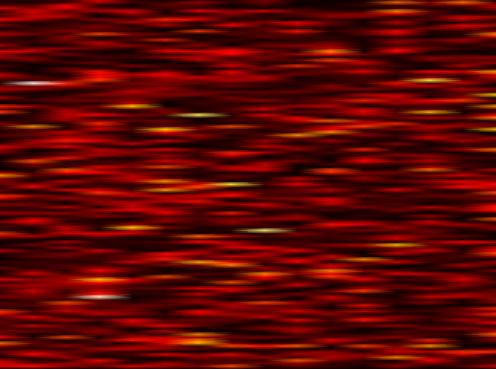
Label: WOLA